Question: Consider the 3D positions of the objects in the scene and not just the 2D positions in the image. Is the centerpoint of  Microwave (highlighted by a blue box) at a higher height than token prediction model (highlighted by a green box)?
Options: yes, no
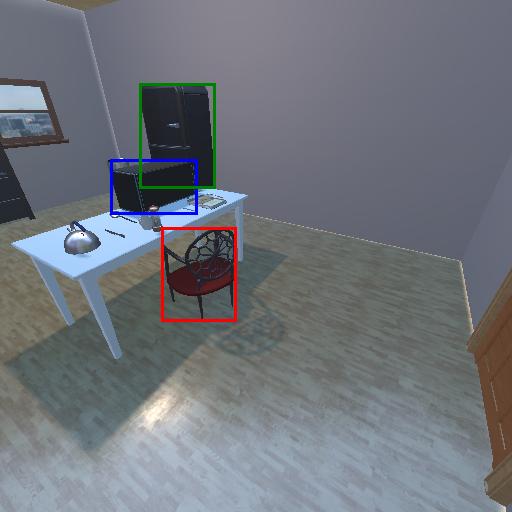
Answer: yes